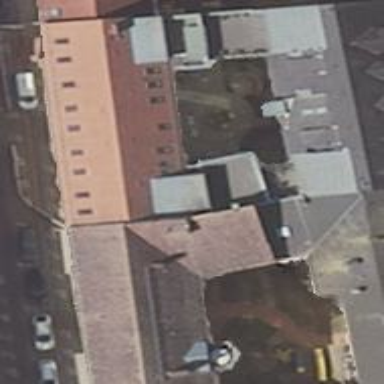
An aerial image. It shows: Gabled roof adorns the apartments building.